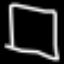
Label: square